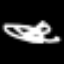
Label: line